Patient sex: F
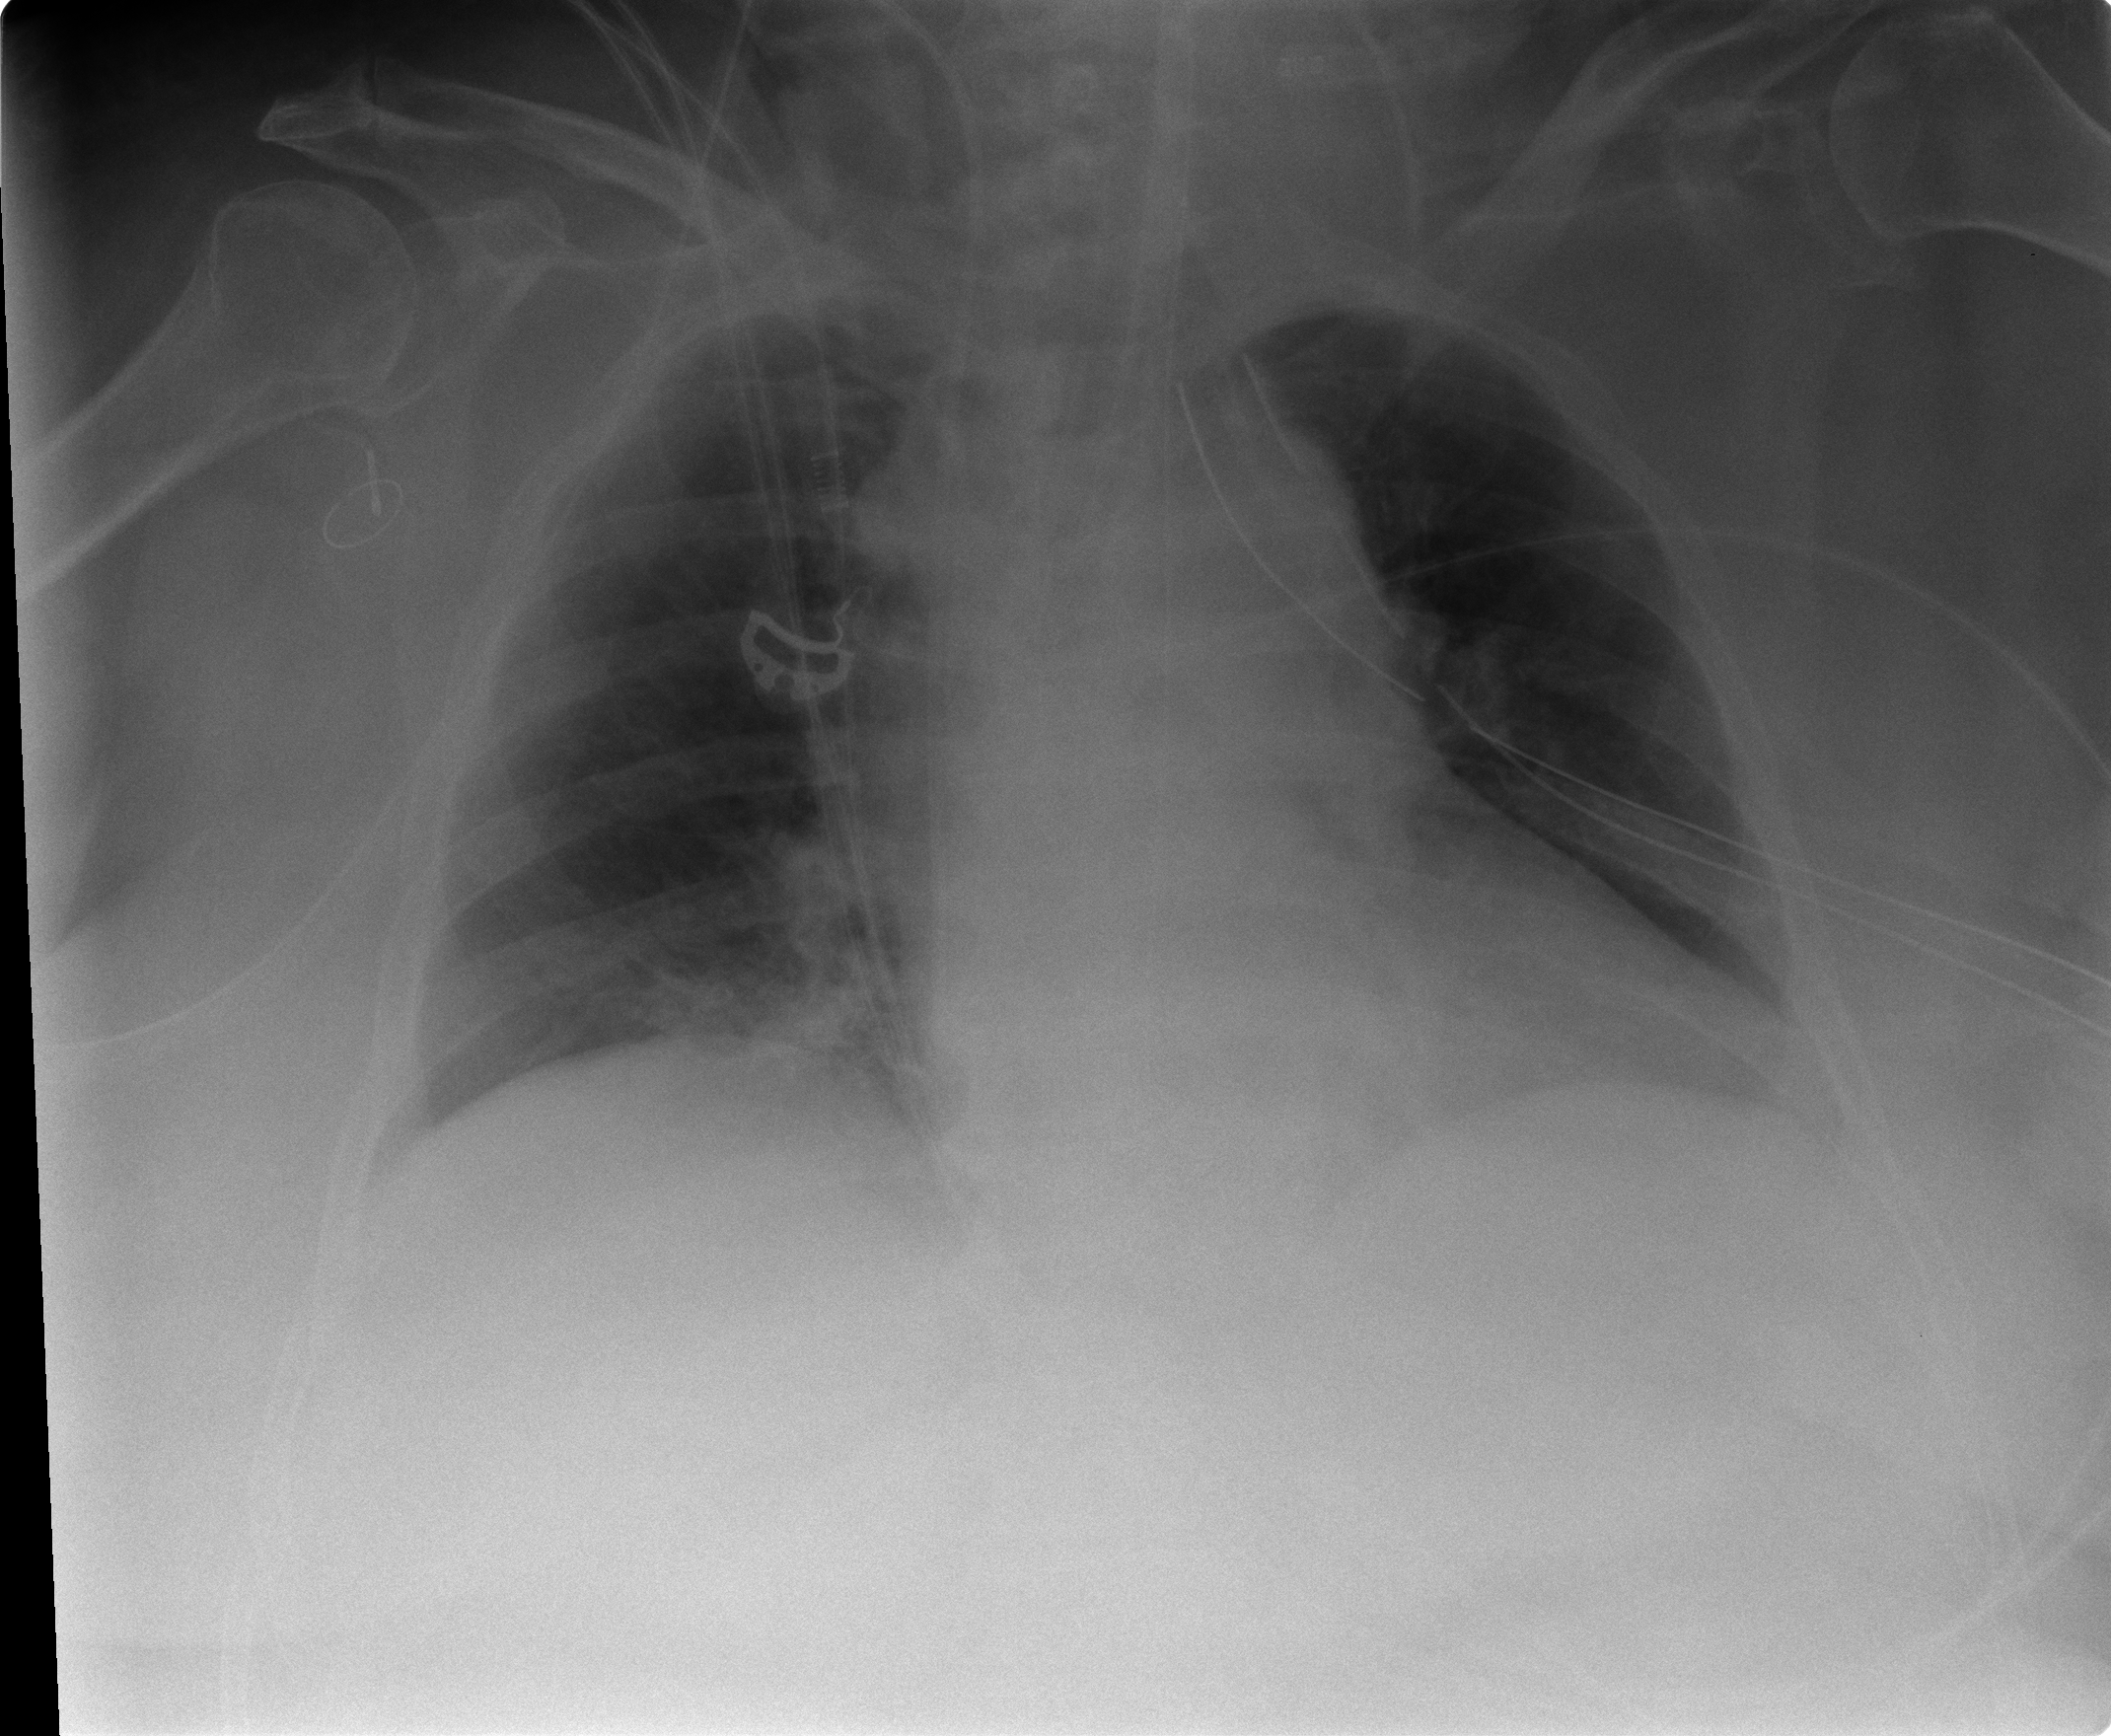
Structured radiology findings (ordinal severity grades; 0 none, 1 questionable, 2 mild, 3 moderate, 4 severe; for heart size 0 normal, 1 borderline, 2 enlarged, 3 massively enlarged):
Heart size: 2
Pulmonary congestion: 2
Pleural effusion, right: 0
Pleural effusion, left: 1
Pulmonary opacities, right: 0
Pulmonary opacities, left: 0
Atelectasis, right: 0
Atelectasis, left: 2